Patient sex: M
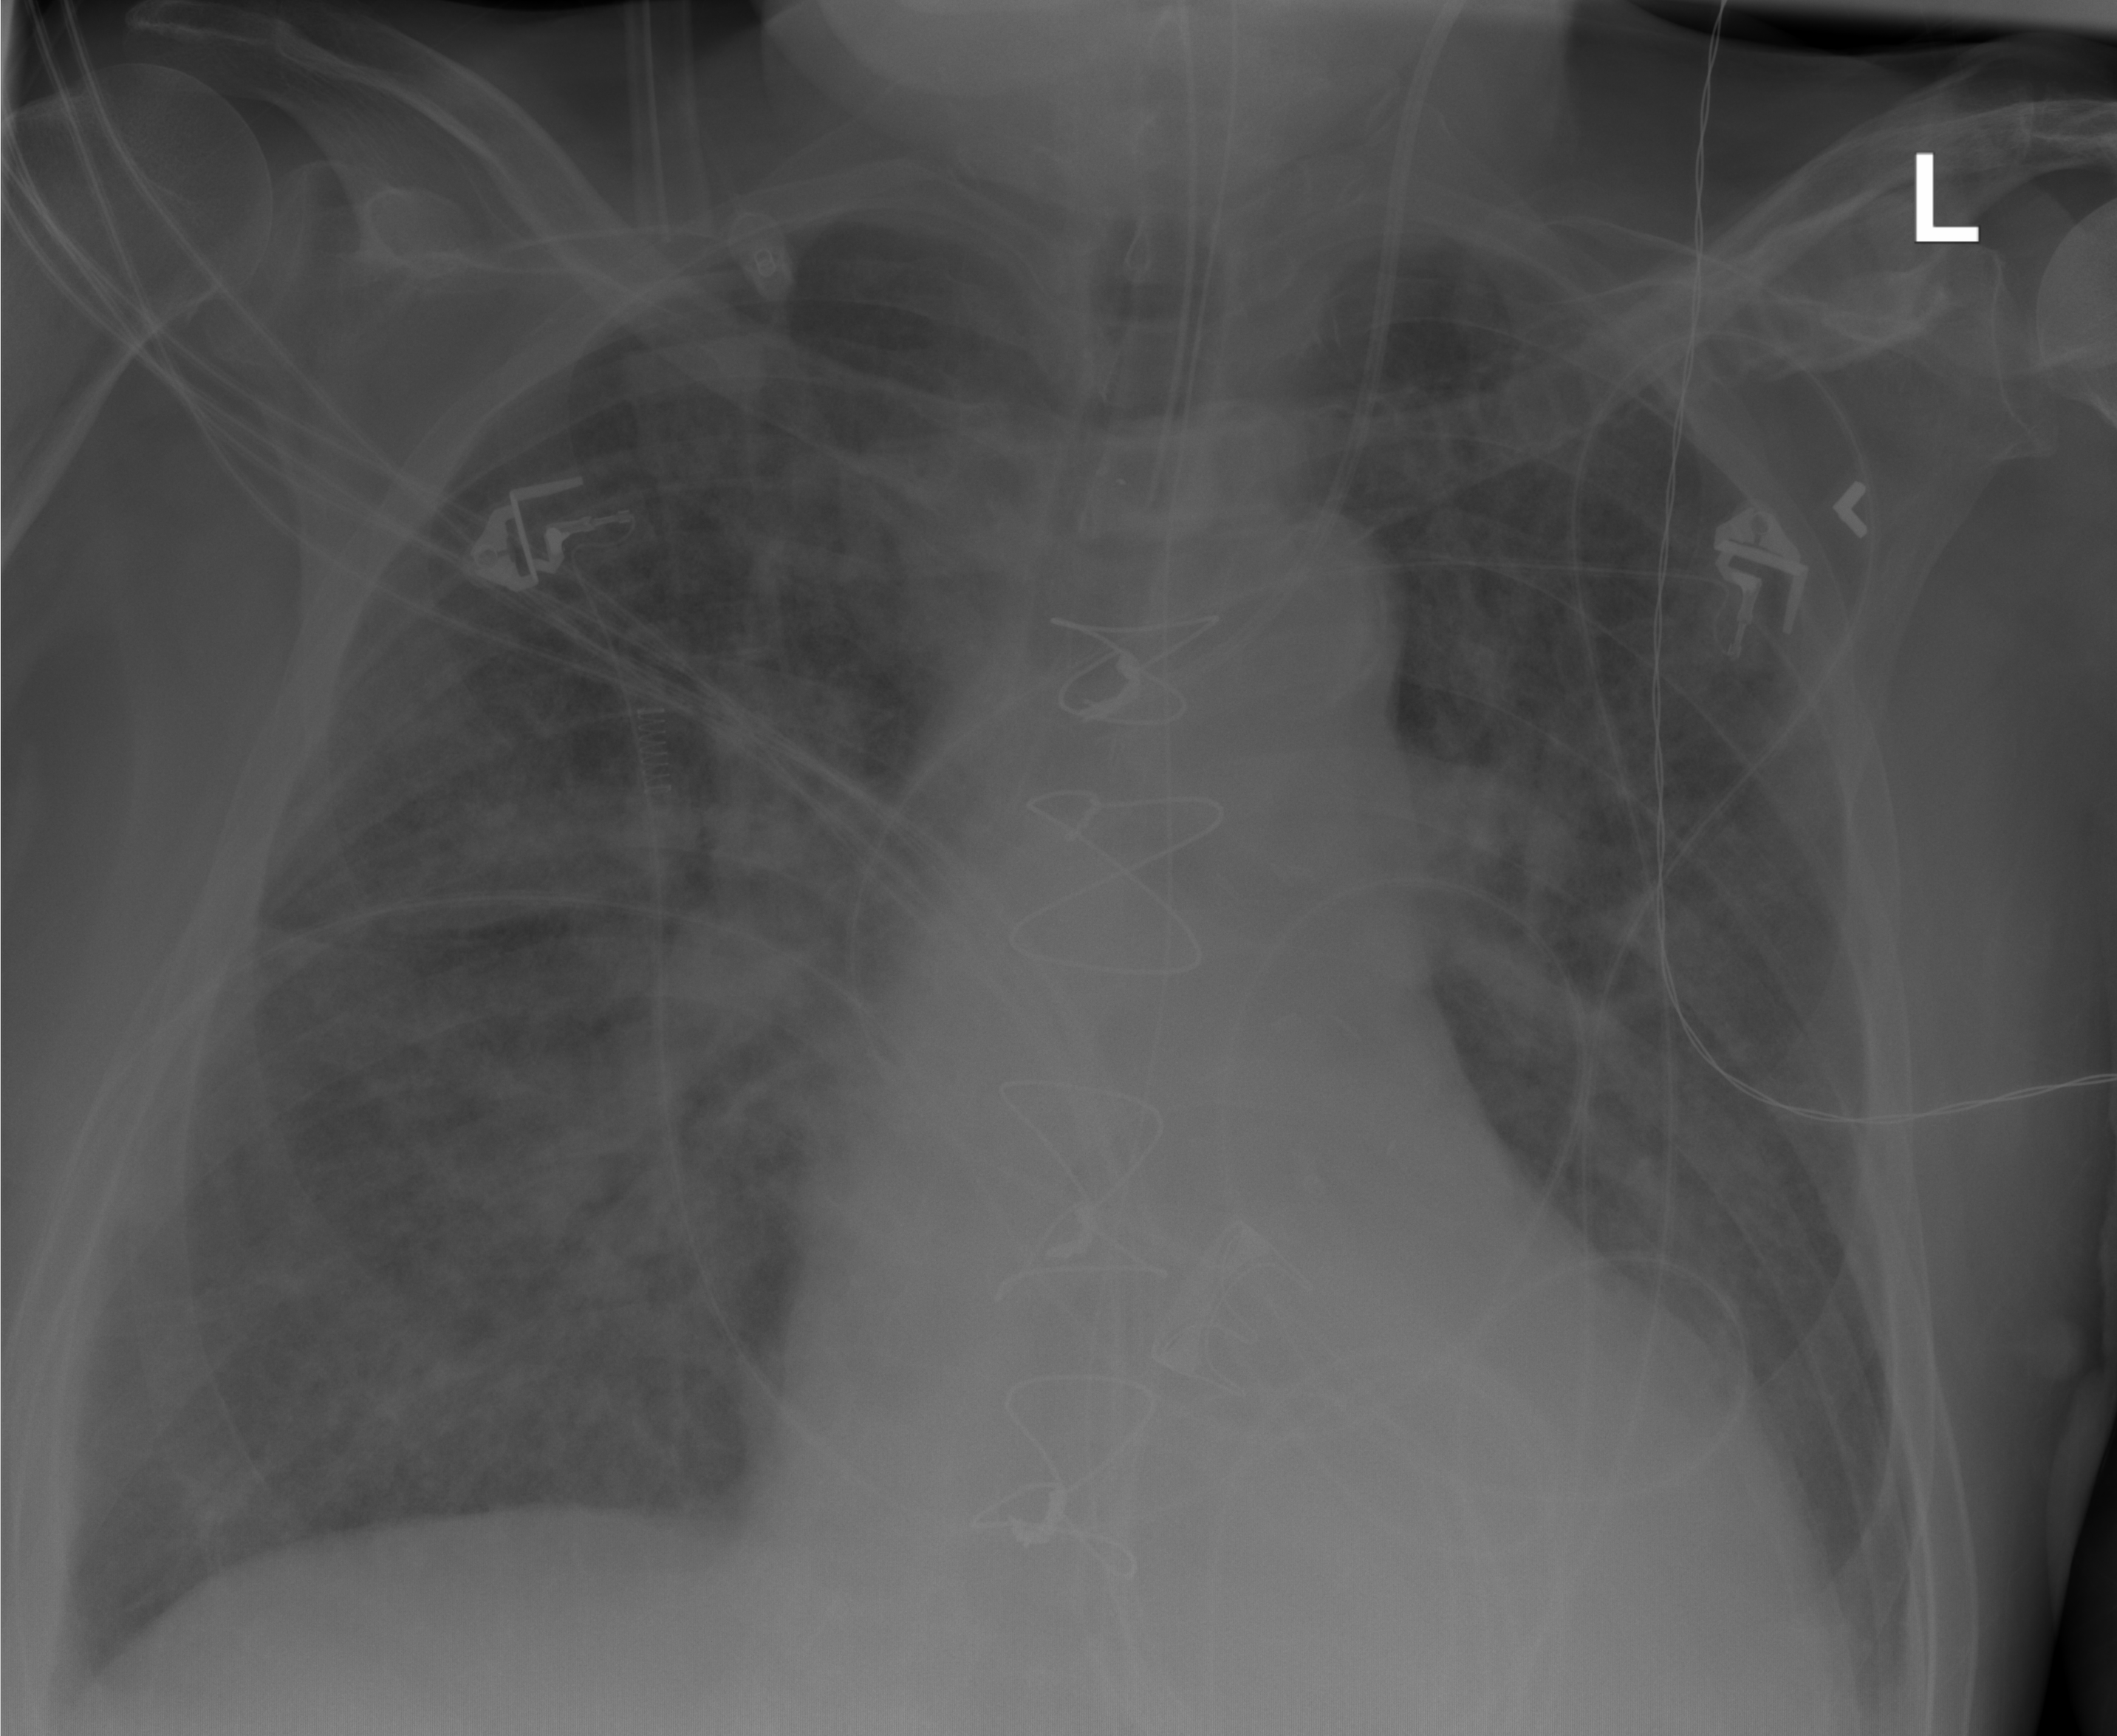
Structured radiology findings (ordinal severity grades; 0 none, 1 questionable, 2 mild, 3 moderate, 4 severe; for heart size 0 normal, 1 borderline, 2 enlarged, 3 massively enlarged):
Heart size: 2
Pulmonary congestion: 2
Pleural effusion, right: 0
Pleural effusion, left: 0
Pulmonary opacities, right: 3
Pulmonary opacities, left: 2
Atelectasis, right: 0
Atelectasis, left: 0